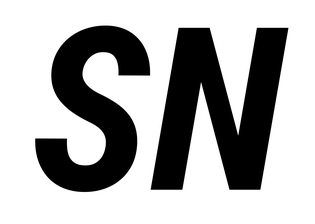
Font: Roboto-Italic_Condensed_Bold_Italic